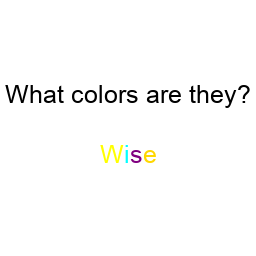
Color: yellow, cyan, purple, gold
Background color: white
Question text color: black